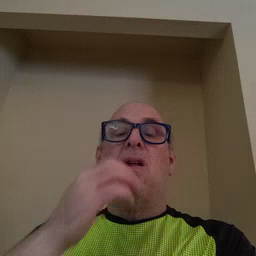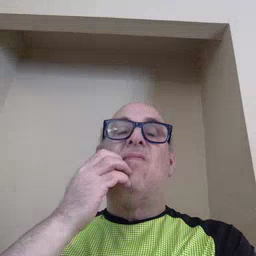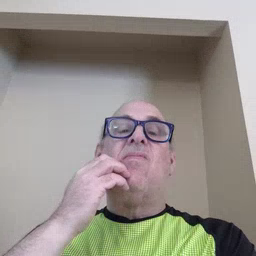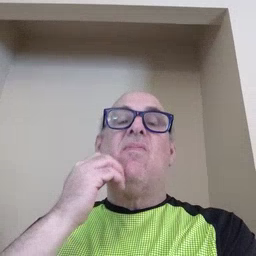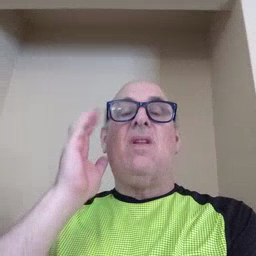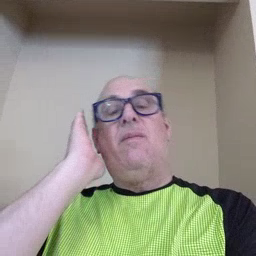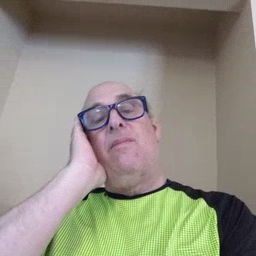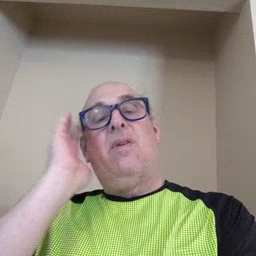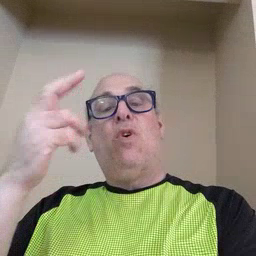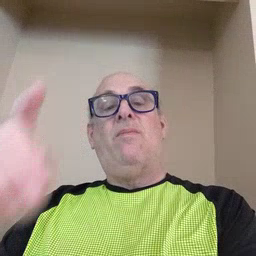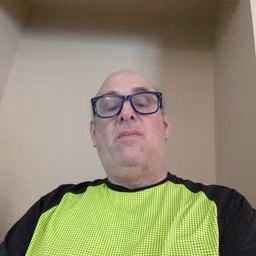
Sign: bedroom